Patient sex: M
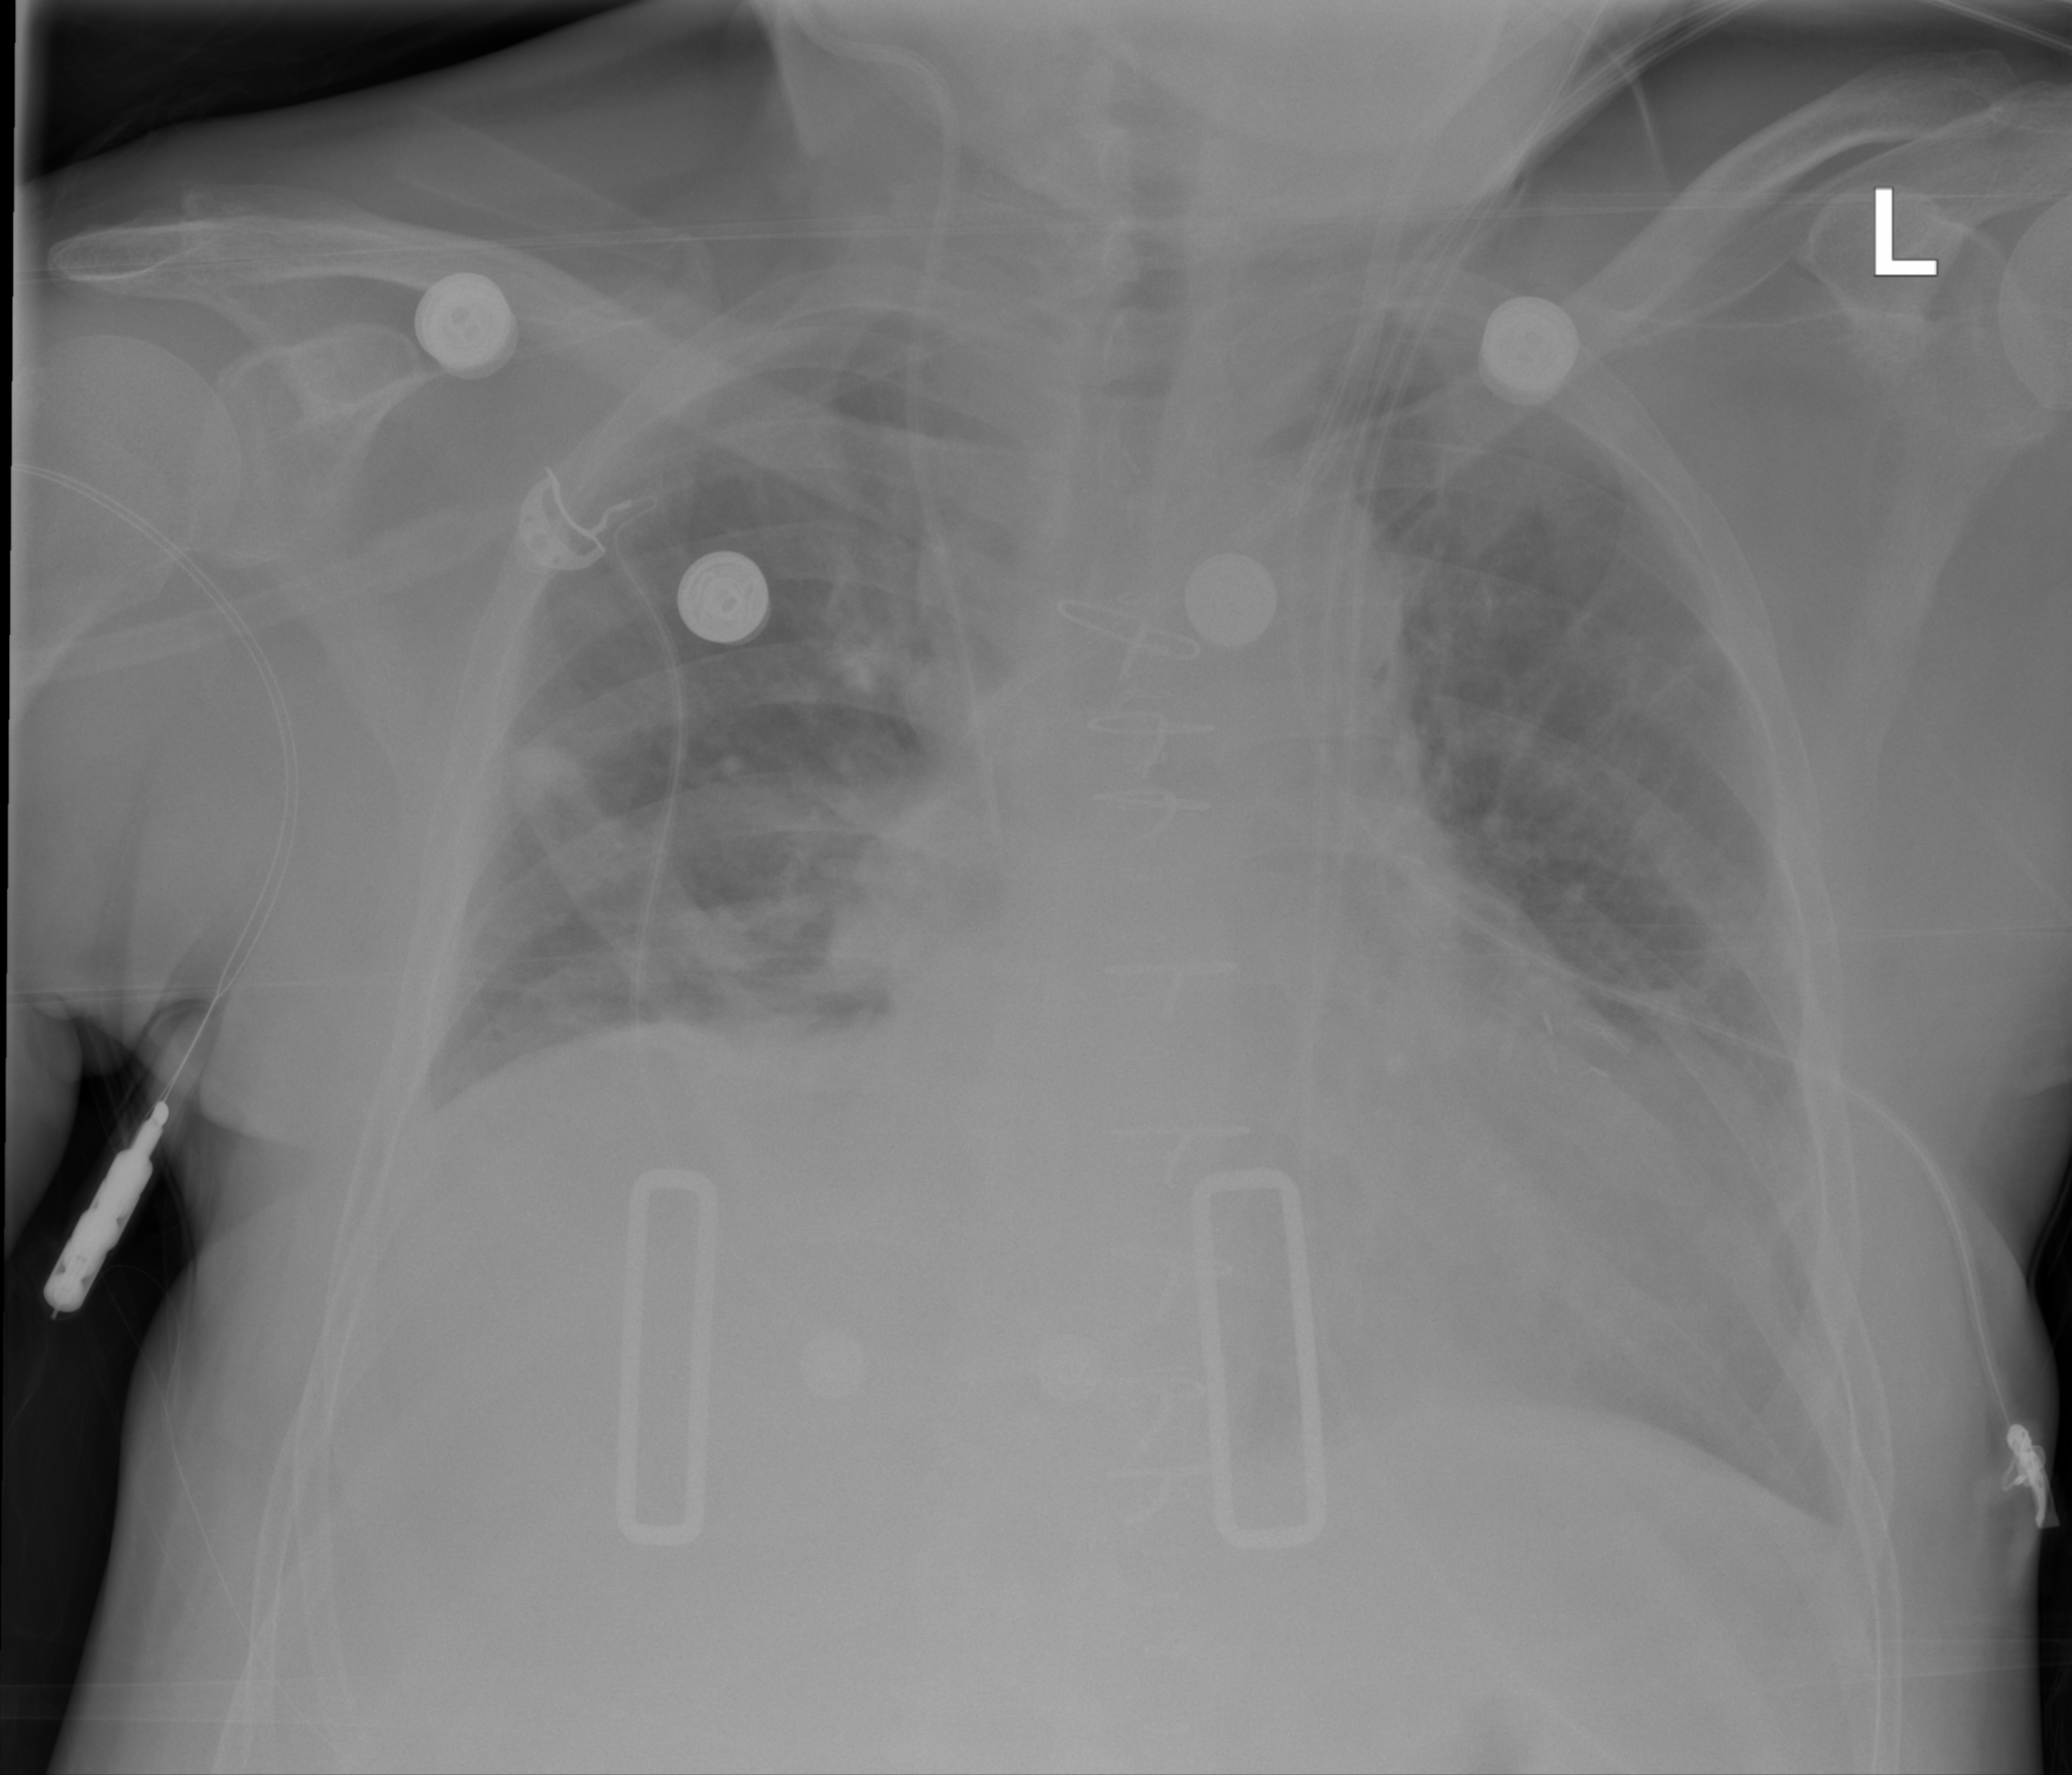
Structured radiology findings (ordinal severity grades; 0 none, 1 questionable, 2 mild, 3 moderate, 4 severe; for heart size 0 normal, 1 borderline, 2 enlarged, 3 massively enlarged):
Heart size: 2
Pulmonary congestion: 1
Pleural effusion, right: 0
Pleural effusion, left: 0
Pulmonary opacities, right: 0
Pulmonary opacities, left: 0
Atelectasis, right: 2
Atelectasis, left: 0